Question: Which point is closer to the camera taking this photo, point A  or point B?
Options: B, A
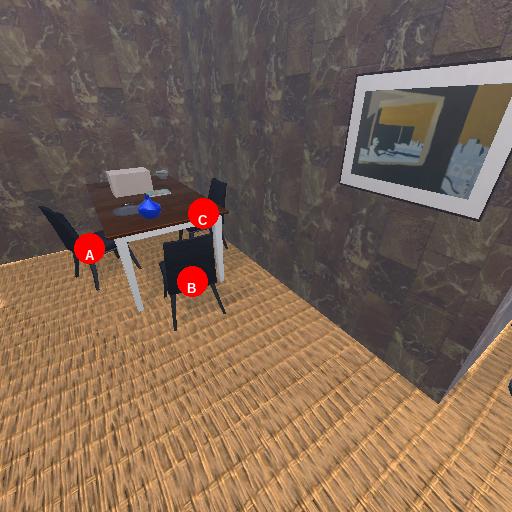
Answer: B